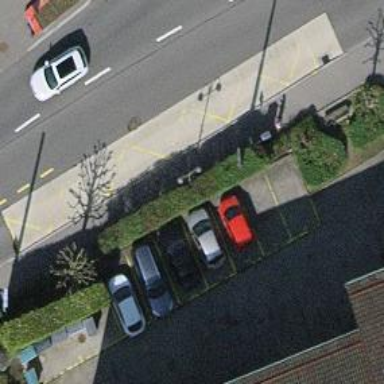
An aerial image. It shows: Bus stop with platform for public transport.